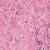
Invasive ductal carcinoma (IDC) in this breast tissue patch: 0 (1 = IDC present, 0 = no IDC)